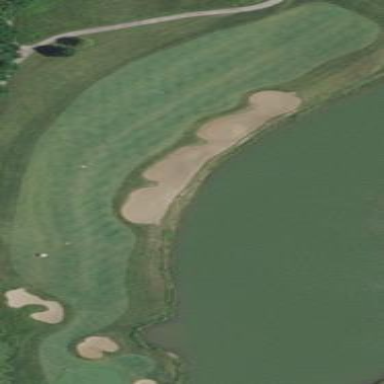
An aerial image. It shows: Grassy area designated as golf fairway.